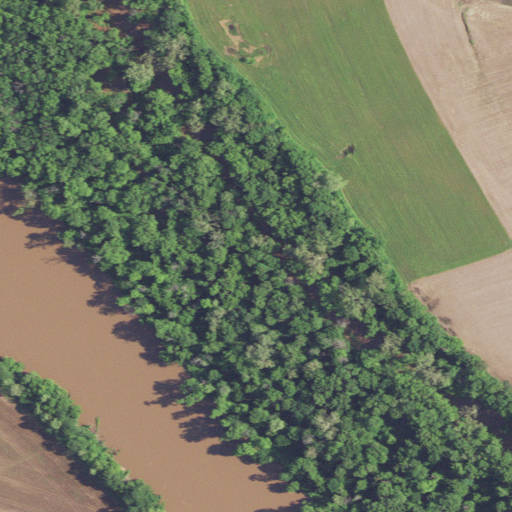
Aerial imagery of island in Missouri named Koelling Islands containing woody wetlands, cultivated crops, open water, and herbaceous wetlands